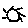
Label: sun